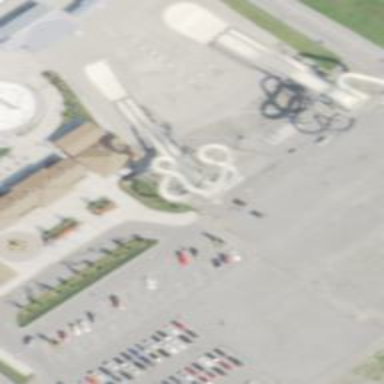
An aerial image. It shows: Water slide attraction.